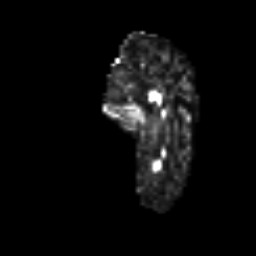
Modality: FA
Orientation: sagittal
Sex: female
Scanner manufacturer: ge
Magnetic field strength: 3 T
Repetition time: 7 s
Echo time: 0.0808 s